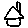
Label: house